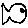
Label: fish